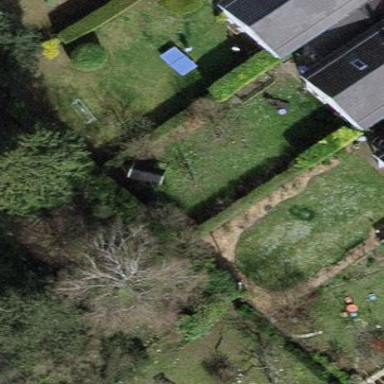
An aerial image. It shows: Garden enclosed by fence.